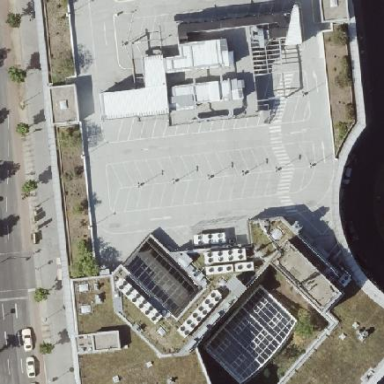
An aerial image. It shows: Mall building with flat roof.